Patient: sex F, age 48
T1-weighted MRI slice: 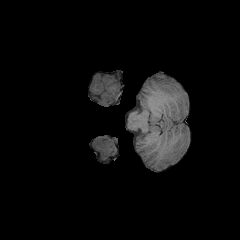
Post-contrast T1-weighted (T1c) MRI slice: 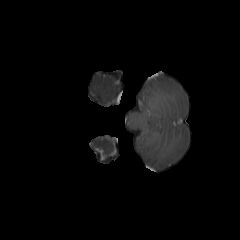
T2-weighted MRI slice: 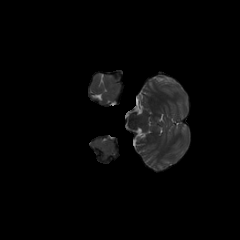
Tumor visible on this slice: yes
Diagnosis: Astrocytoma, IDH-mutant
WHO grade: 2